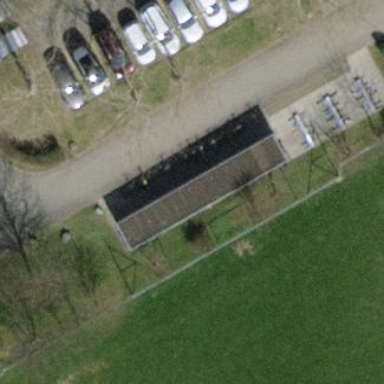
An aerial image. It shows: Bicycle parking area.